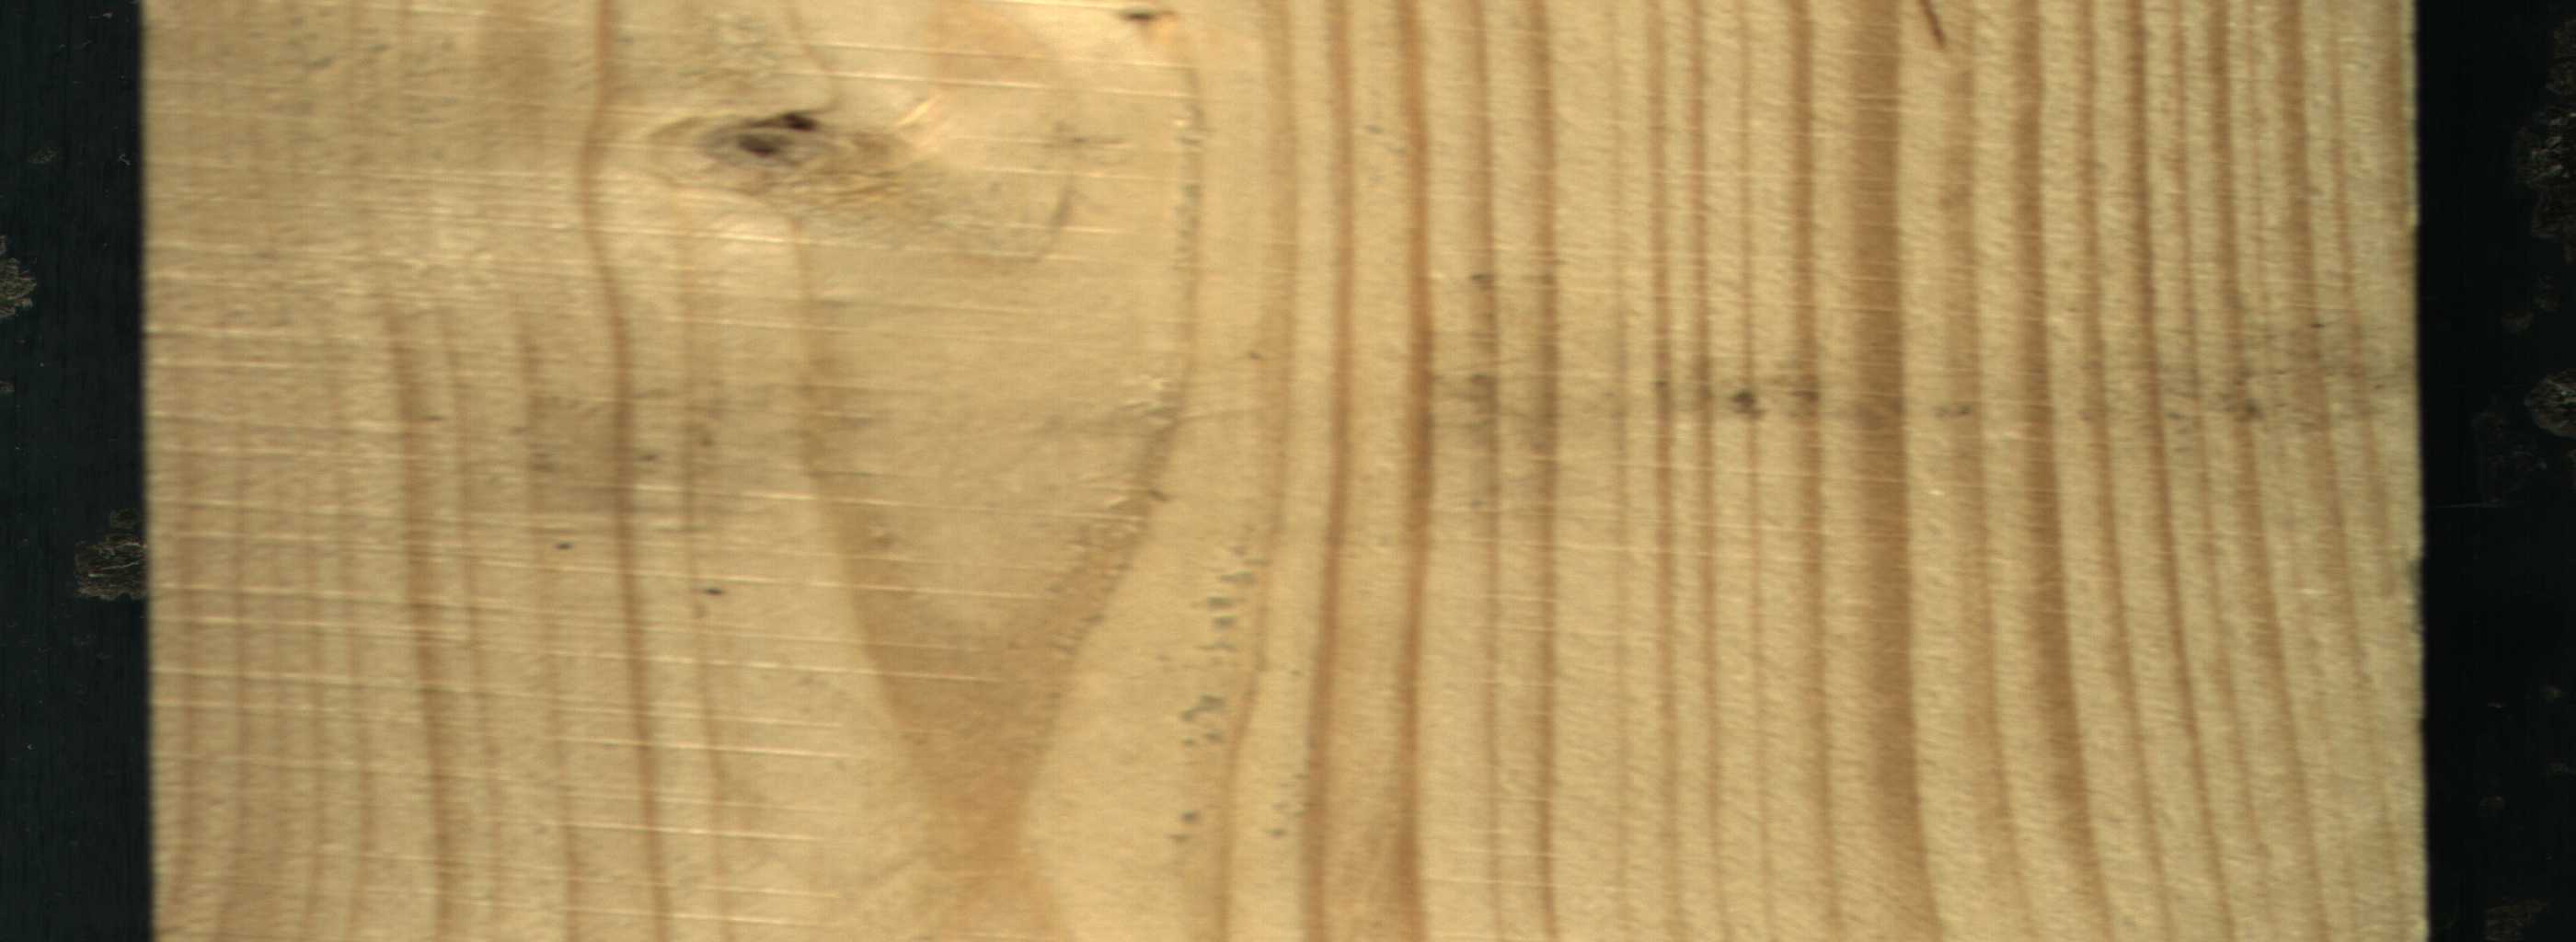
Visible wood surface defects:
Live_Knot